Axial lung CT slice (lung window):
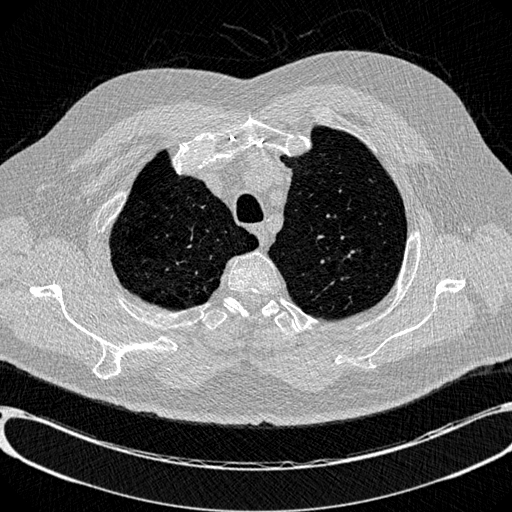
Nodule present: no